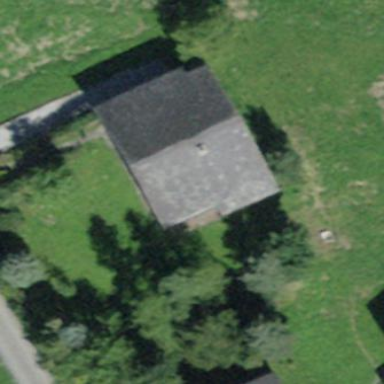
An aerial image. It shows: Detached building.